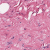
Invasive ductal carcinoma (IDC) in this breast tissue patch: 0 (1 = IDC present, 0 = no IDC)